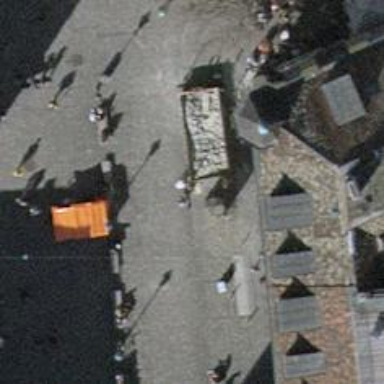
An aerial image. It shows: Market with Christmas features.